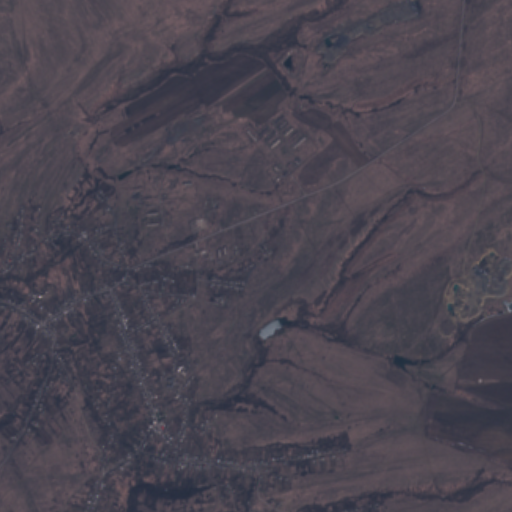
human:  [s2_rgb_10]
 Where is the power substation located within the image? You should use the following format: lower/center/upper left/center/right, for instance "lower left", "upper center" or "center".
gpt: The power substation is located in the center of the image.
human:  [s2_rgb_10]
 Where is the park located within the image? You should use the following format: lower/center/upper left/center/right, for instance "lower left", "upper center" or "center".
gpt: There is no park in the image.